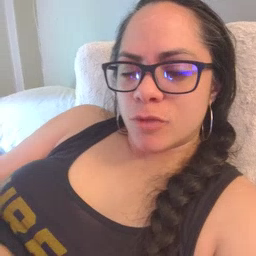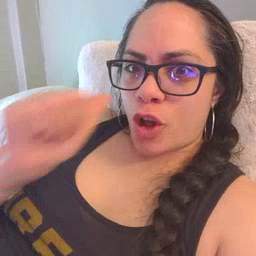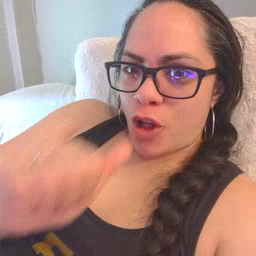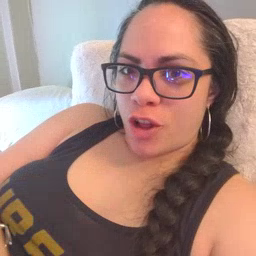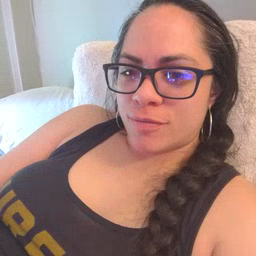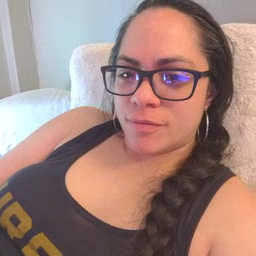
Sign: girl